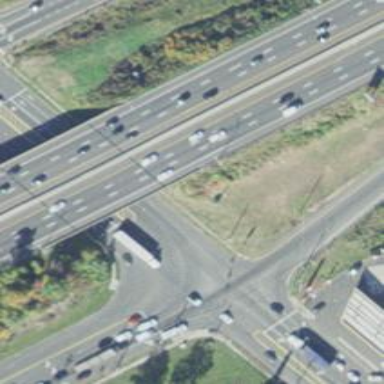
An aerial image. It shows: Asphalt bridge over motorway.